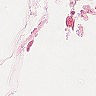
Metastatic tissue present: no